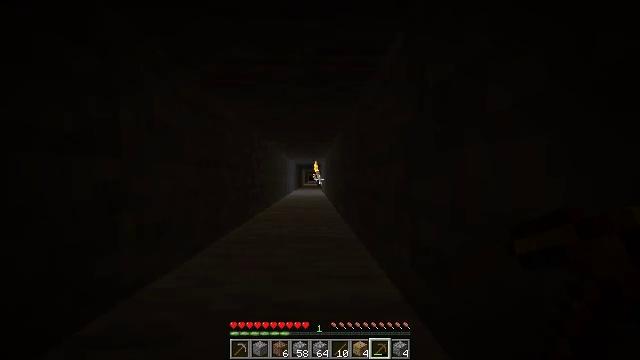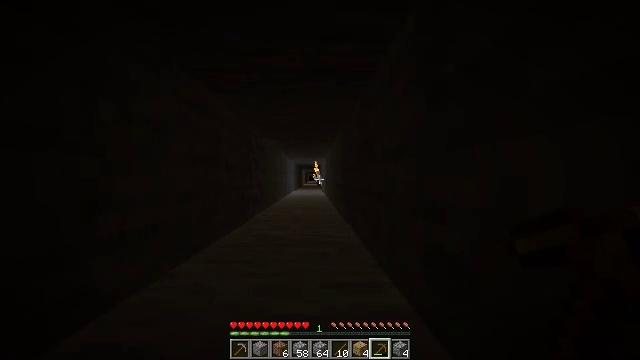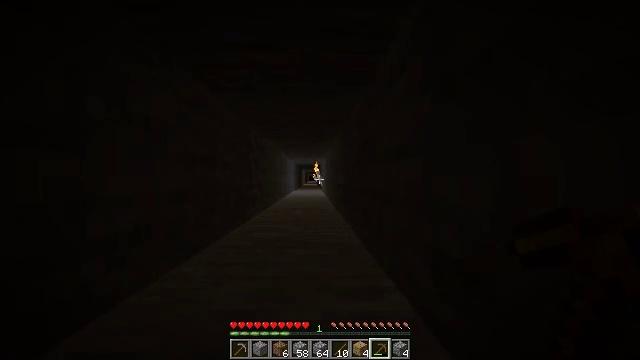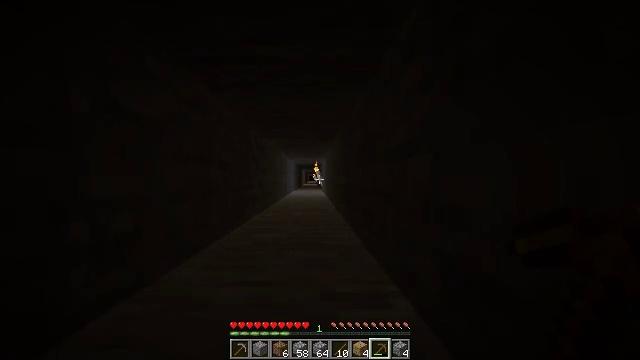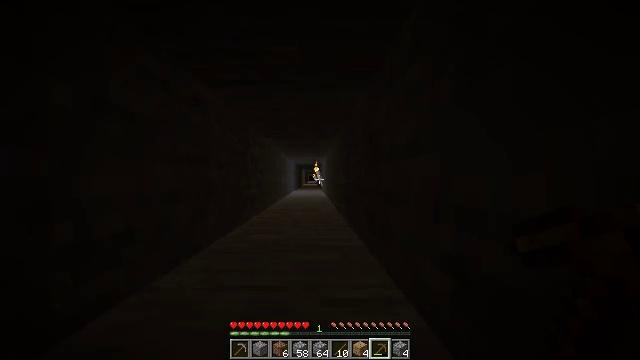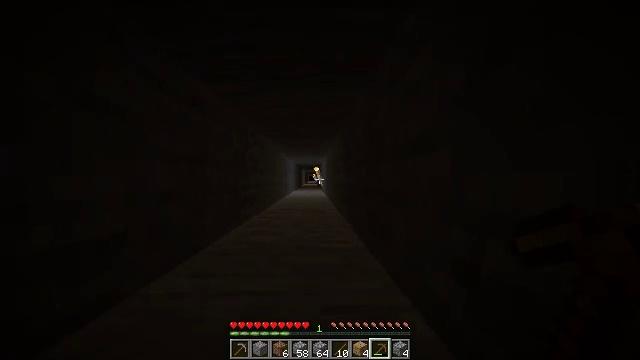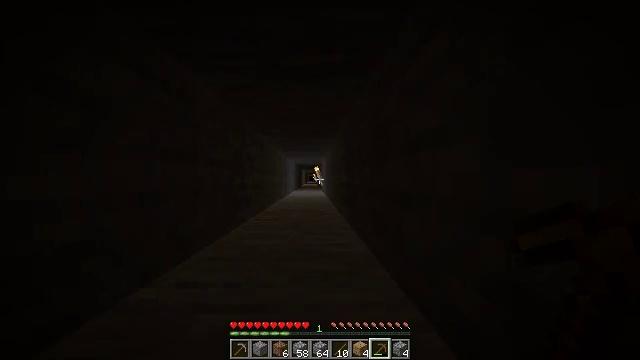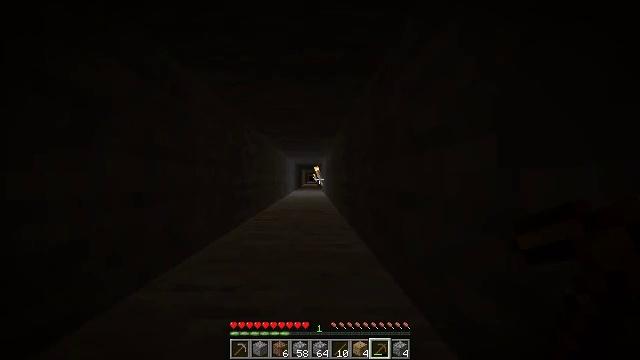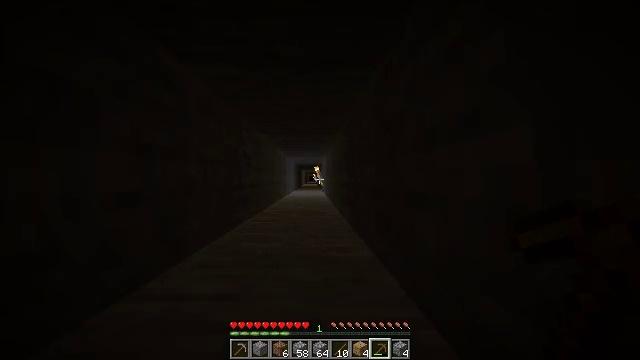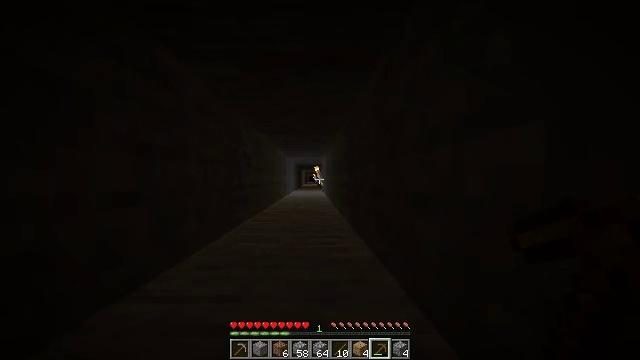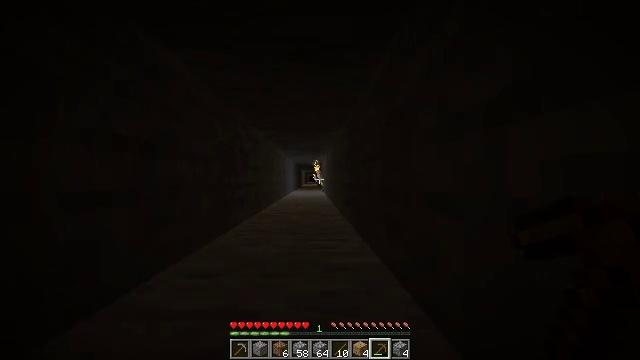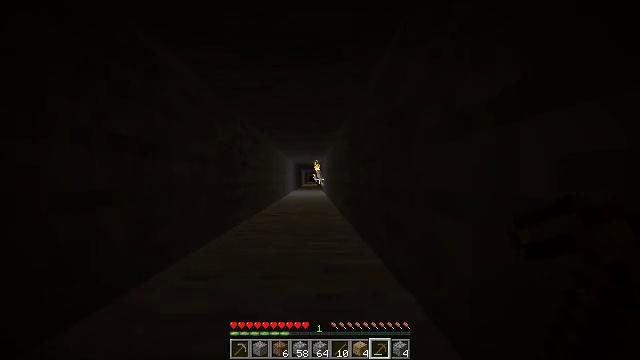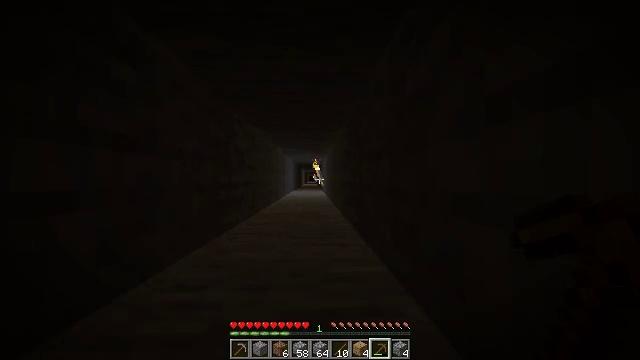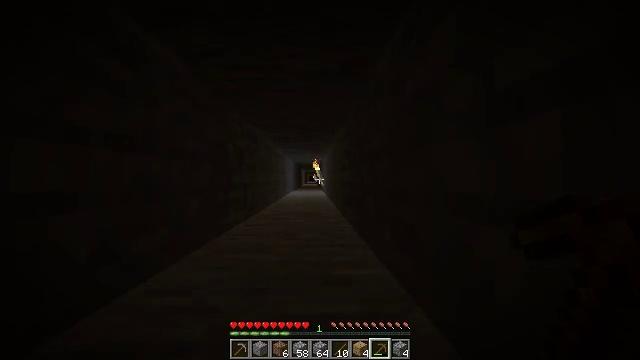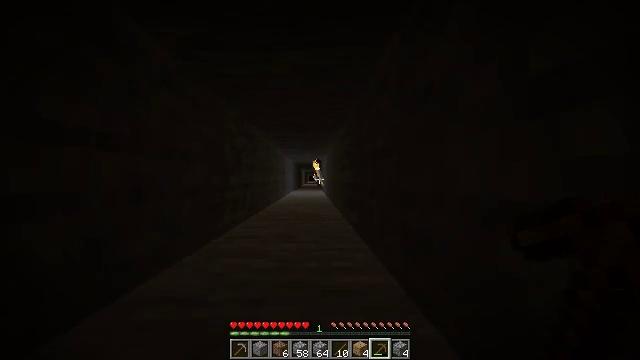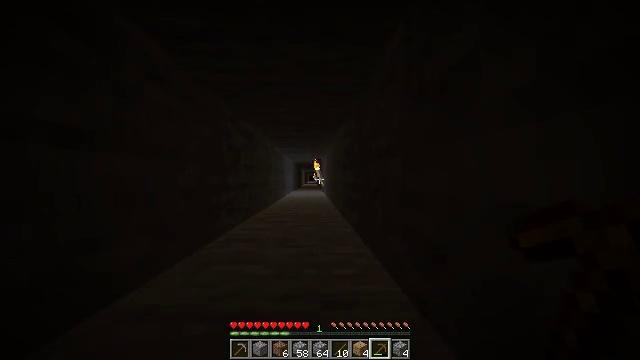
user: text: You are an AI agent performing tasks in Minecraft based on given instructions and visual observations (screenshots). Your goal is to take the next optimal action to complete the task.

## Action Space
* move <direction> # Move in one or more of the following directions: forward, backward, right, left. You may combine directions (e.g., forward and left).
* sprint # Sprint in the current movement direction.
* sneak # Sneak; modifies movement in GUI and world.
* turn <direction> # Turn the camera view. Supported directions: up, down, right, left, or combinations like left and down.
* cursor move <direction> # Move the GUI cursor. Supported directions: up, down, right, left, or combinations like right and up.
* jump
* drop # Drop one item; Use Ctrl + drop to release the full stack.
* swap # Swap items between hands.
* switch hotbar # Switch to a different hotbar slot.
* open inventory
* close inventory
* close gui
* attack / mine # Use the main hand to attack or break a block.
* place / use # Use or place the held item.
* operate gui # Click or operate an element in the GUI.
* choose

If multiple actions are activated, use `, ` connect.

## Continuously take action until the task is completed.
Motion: motion action
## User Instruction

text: Gather the wall torch from the wall.
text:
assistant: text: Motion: move forward
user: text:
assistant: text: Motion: move forward
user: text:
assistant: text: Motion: move forward
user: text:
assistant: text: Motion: move forward
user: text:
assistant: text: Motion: move forward
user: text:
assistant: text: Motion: move forward
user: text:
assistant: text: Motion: move forward
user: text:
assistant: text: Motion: move forward
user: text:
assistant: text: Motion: move forward
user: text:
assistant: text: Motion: move forward
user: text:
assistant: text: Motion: move forward
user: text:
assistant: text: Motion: move forward
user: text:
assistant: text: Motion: move forward
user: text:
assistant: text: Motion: move forward
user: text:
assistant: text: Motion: move forward
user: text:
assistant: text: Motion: move forward
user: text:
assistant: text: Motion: move forward
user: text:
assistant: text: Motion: move forward
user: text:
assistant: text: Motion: move forward
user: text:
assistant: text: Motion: move forward
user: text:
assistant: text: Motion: move forward
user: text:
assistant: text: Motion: move forward
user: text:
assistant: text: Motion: move forward
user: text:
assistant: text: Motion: move forward
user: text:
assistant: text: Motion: move forward
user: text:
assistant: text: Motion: move forward
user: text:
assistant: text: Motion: move forward
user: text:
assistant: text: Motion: move forward
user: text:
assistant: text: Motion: move forward
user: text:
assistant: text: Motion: move forward